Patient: sex M, age 43
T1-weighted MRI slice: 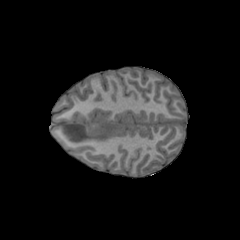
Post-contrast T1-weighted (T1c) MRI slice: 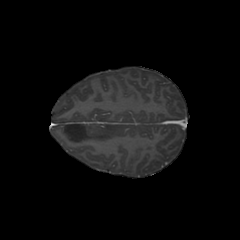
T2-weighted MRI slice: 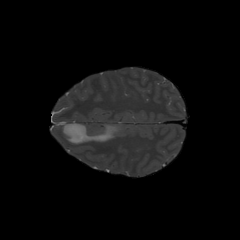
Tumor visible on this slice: yes
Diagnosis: Astrocytoma, IDH-mutant
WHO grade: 4